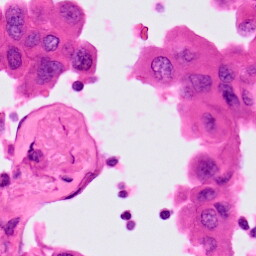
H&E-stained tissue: Lung